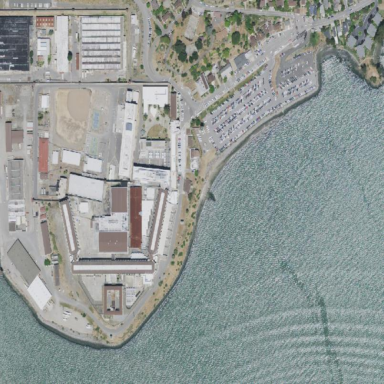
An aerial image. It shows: Prison.